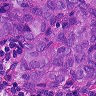
Metastatic tissue present: yes